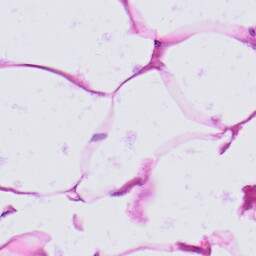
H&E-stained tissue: Prostate